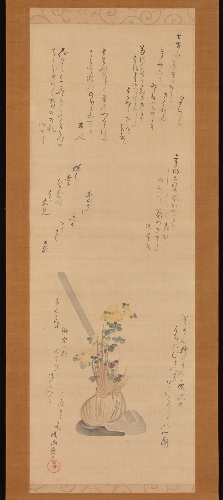
Artist: Kubo Shunman
Artist bio: Japanese, 1757–1820
Date: 18th–19th century
Object type: Hanging scroll
Classification: Paintings
Medium: Hanging scroll; ink and color on silk
Culture: Japan
Period: Edo period (1615–1868)
Dimensions: 36 3/8 x 13 1/16 in. (92.4 x 33.2 cm)
Department: Asian Art
Credit line: The Harry G. C. Packard Collection of Asian Art, Gift of Harry G. C. Packard, and Purchase, Fletcher, Rogers, Harris Brisbane Dick, and Louis V. Bell Funds, Joseph Pulitzer Bequest, and The Annenberg Fund Inc. Gift, 1975
Accession year: 1975
Repository: Metropolitan Museum of Art, New York, NY
Tags: Flowers